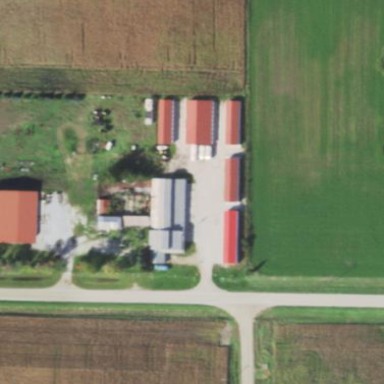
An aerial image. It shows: Farmyard area.